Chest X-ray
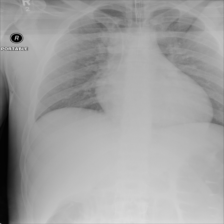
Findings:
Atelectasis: negative
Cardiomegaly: negative
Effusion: negative
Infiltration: negative
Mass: negative
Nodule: negative
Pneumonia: negative
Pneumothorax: negative
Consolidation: negative
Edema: negative
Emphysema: negative
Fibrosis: negative
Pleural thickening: negative
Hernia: negative